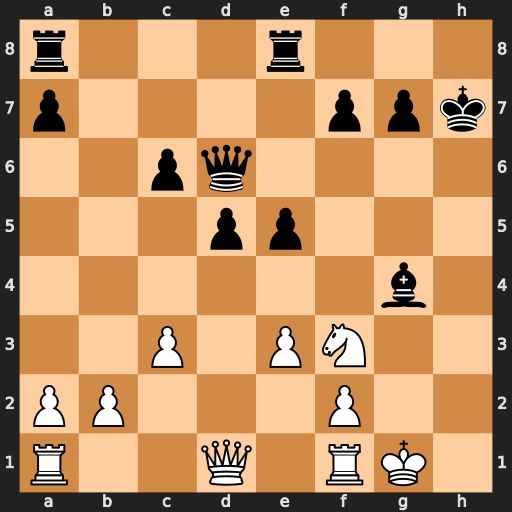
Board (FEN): r3r3/p4ppk/2pq4/3pp3/6b1/2P1PN2/PP3P2/R2Q1RK1
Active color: w
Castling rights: -
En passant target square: -
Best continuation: Ng5+ Kg8 Qxg4